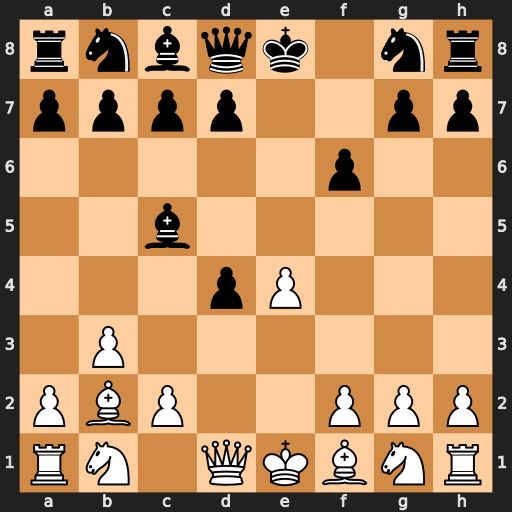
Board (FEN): rnbqk1nr/pppp2pp/5p2/2b5/3pP3/1P6/PBP2PPP/RN1QKBNR
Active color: w
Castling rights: KQkq
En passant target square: -
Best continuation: Qh5+ g6 Qxc5